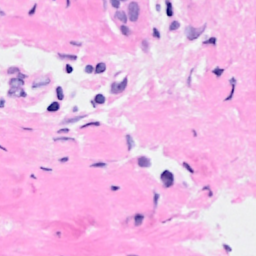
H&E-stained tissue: Breast